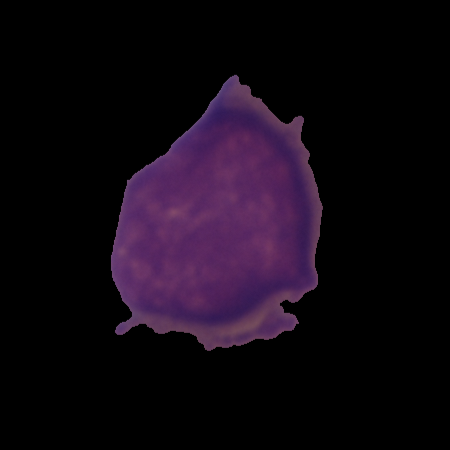
Label: healthy